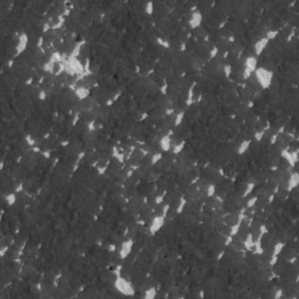
Label: frost